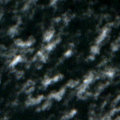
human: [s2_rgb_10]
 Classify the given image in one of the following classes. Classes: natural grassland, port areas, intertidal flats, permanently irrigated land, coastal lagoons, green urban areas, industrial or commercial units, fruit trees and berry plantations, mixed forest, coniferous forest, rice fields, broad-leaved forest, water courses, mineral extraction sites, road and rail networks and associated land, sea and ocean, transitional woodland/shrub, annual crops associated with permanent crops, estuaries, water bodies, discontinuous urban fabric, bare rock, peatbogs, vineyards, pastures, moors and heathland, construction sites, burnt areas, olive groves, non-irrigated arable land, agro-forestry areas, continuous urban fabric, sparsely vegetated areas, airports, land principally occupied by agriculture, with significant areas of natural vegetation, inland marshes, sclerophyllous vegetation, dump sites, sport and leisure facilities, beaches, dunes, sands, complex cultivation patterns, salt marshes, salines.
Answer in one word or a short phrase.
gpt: sea and ocean